Interaction volume radius: 10 \u00c5
Interaction volume height: 15 \u00c5
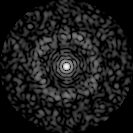
Disorder parameter: 0.8246